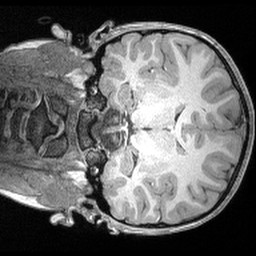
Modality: T1w
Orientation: coronal
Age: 7
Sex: male
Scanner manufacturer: siemens
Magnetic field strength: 3 T
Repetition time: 2.53 s
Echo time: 0.00164 s